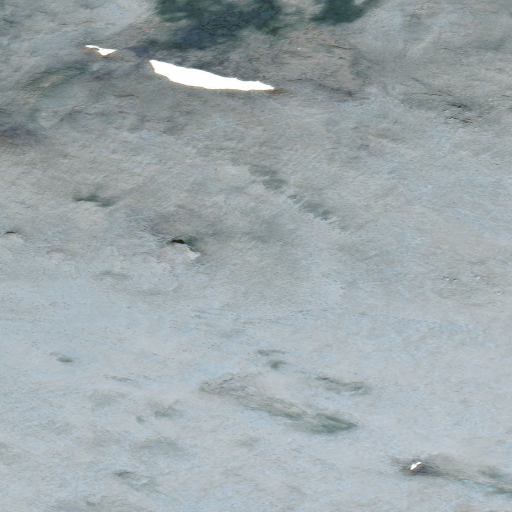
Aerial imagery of mountain in Alaska named Crossfox Butte containing only unknown